Question: I use the FullCalendar library, and I can't find how to force FullCalendar to not superpose events (because some text can't be seen otherwise)
Here is my calendar :

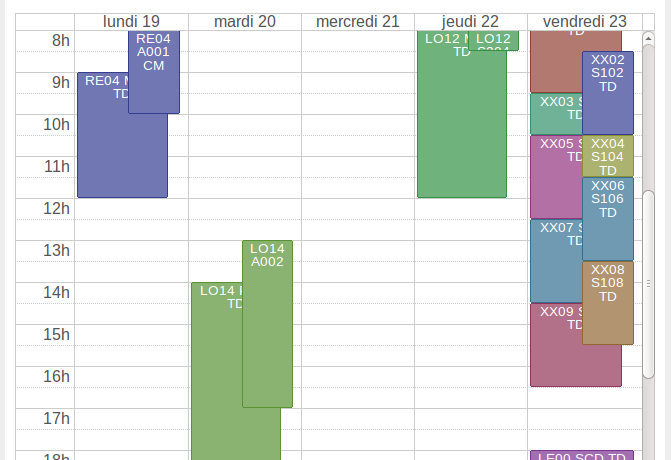
Answer: The patch is very simple :
'''
diff --git a/src/agenda/AgendaEventRenderer.js b/src/agenda/AgendaEventRenderer.js
index 9e7243b..8b0ec63 100644
--- a/src/agenda/AgendaEventRenderer.js
+++ b/src/agenda/AgendaEventRenderer.js
@@ -182,7 +182,7 @@ function AgendaEventRenderer() {
leftmost = colContentLeft(colI*dis + dit);
availWidth = colContentRight(colI*dis + dit) - leftmost;
availWidth = Math.min(availWidth-6, availWidth*.95); // TODO: move this to CSS
- if (levelI) {
+ if (true) { // PATCH : Always render indented events
// indented and thin
outerWidth = availWidth / (levelI + forward + 1);
}else{
'''
It looks like that now :